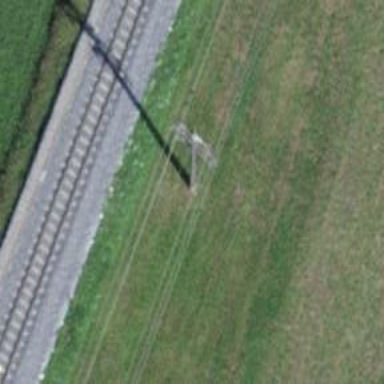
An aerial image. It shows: Power tower.